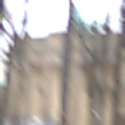
Verkehrszeichen: Kreisverkehr
Umgebung: Outdoor, Nature
Tageszeit: Midday
Wetter: Overcast
Licht: Natural
Jahreszeit: NotSpecified
Kontrast: LowContrast